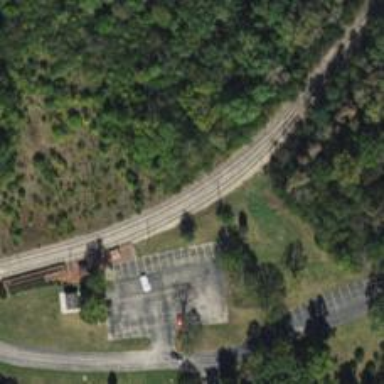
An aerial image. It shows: Preserved light rail siding with electrified contact line.